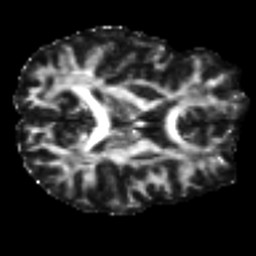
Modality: FA
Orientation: axial
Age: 26
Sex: male
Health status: healthy
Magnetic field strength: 3 T
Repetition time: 8.4 s
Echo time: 0.0926 s